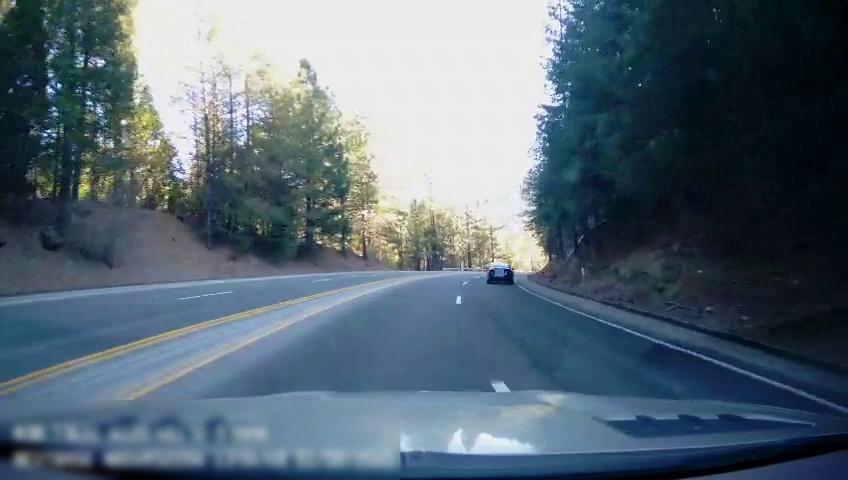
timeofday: Day
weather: Sunny
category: Drivable Space
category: Vehicles | Car
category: Lanes | Opposite Lane
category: Lanes | Alternate Lane
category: Lanes | Current Lane
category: Lanes | Opposite Lane
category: Lanes | Current Lane
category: Lanes | Alternate Lane
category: Lanes | Opposite Lane
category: Lanes | Opposite Lane